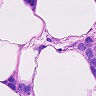
Metastatic tissue present: yes